Question: I am trying to play live stream youtube video in my application using api key but it's showing error like: 'Playback on other applications has been disabled by the video owner.'
Here is image description:

Here is my code which is used to load video by using video id:
'''
public class MainActivity extends YouTubeBaseActivity implements
YouTubePlayer.OnInitializedListener {
private static final int RECOVERY_DIALOG_REQUEST = 1;
// YouTube player view
private YouTubePlayerView youTubeView;
@Override
protected void onCreate(Bundle savedInstanceState) {
super.onCreate(savedInstanceState);
getWindow().setFlags(WindowManager.LayoutParams.FLAG_FULLSCREEN,
WindowManager.LayoutParams.FLAG_FULLSCREEN);
setContentView(R.layout.activity_main);
youTubeView = (YouTubePlayerView) findViewById(R.id.youtube_view);
// Initializing video player with developer key
youTubeView.initialize(Config.DEVELOPER_KEY, this);
}
@Override
public void onInitializationFailure(YouTubePlayer.Provider provider,
YouTubeInitializationResult errorReason) {
if (errorReason.isUserRecoverableError()) {
errorReason.getErrorDialog(this, RECOVERY_DIALOG_REQUEST).show();
} else {
String errorMessage = String.format(
getString(R.string.error_player), errorReason.toString());
Toast.makeText(this, errorMessage, Toast.LENGTH_LONG).show();
}
}
@Override
public void onInitializationSuccess(YouTubePlayer.Provider provider,
YouTubePlayer player, boolean wasRestored) {
if (!wasRestored) {
// loadVideo() will auto play video
// Use cueVideo() method, if you don't want to play it automatically
player.loadVideo("ywrPouTDTAE"); //live vid
// Hiding player controls
// player.setPlayerStyle(YouTubePlayer.PlayerStyle.CHROMELESS);
}
}
@Override
protected void onActivityResult(int requestCode, int resultCode, Intent data) {
if (requestCode == RECOVERY_DIALOG_REQUEST) {
// Retry initialization if user performed a recovery action
getYouTubePlayerProvider().initialize(Config.DEVELOPER_KEY, this);
}
}
private YouTubePlayer.Provider getYouTubePlayerProvider() {
return (YouTubePlayerView) findViewById(R.id.youtube_view);
}
}
'''
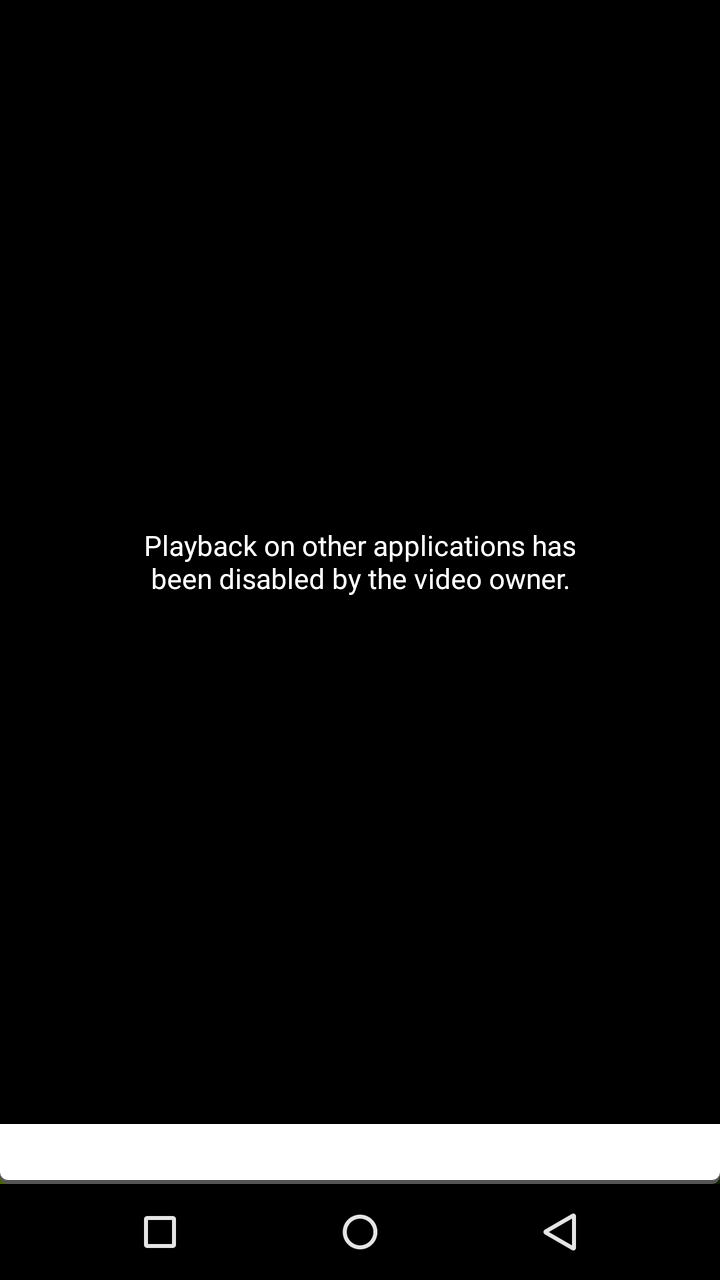
Answer: > Playback on other applications has been disabled by the video owner.
If you get this message, then the uploader of the original YouTube has disabled embedding onto third-party sites like android apps. This is a setting that the original YouTube uploader will need to change.
1. Visit your Video Manager.
2. Find the video you'd like to change and click Edit.
3. Click Advanced Settings under the video.
4. Check the Allow Embedding checkbox under the "Distribution Options" section.
5. Click Save changes at the bottom of the page.